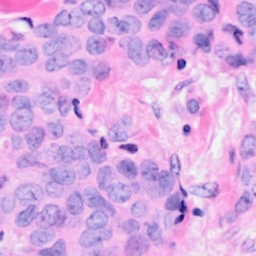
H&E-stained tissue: Breast